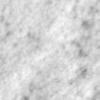
Label: no_change